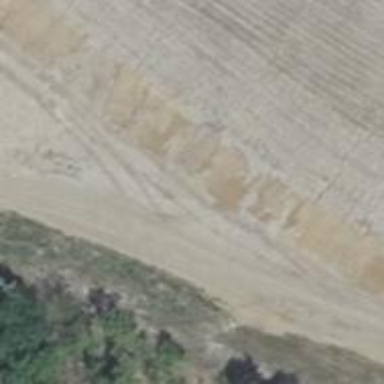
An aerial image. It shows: Dirt track with grade 4 surface.